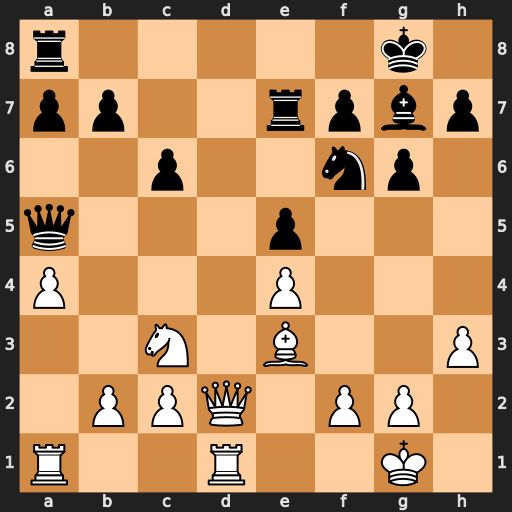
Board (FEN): r5k1/pp2rpbp/2p2np1/q3p3/P3P3/2N1B2P/1PPQ1PP1/R2R2K1
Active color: w
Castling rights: -
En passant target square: -
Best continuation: Nd5 Qxd5 exd5